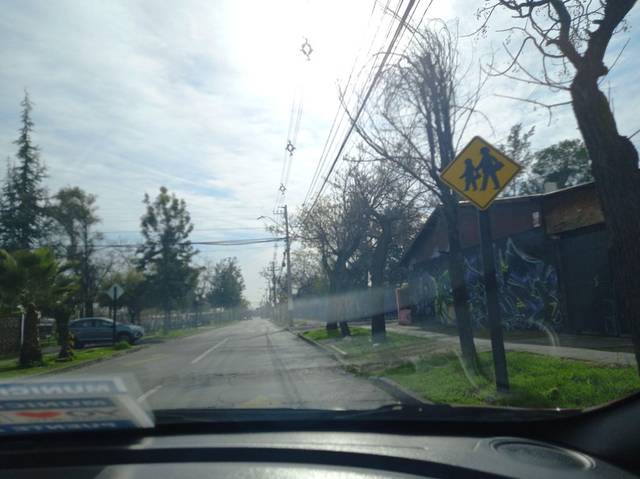
Region: Chile
Coordinates: -33.607, -70.585